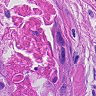
Metastatic tissue present: yes